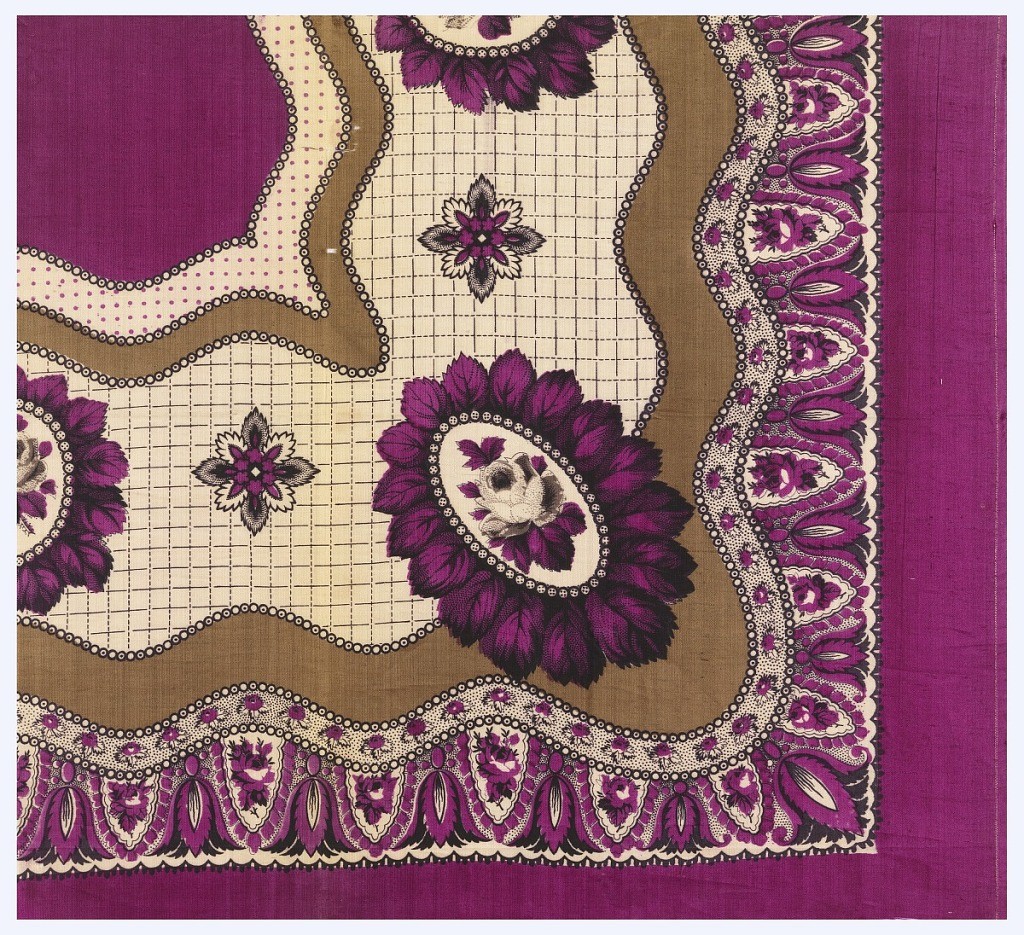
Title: Scarf sample
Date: mid-19th century
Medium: silk Technique: printed on plain weave
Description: Quarter of a printed scarf in magenta, tan, white, and black. Field of plain magenta and wavy-edged border with medallions.